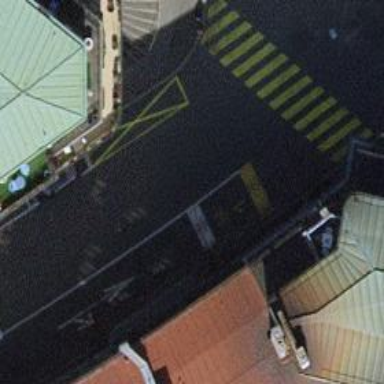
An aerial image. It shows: Road with traffic signals.